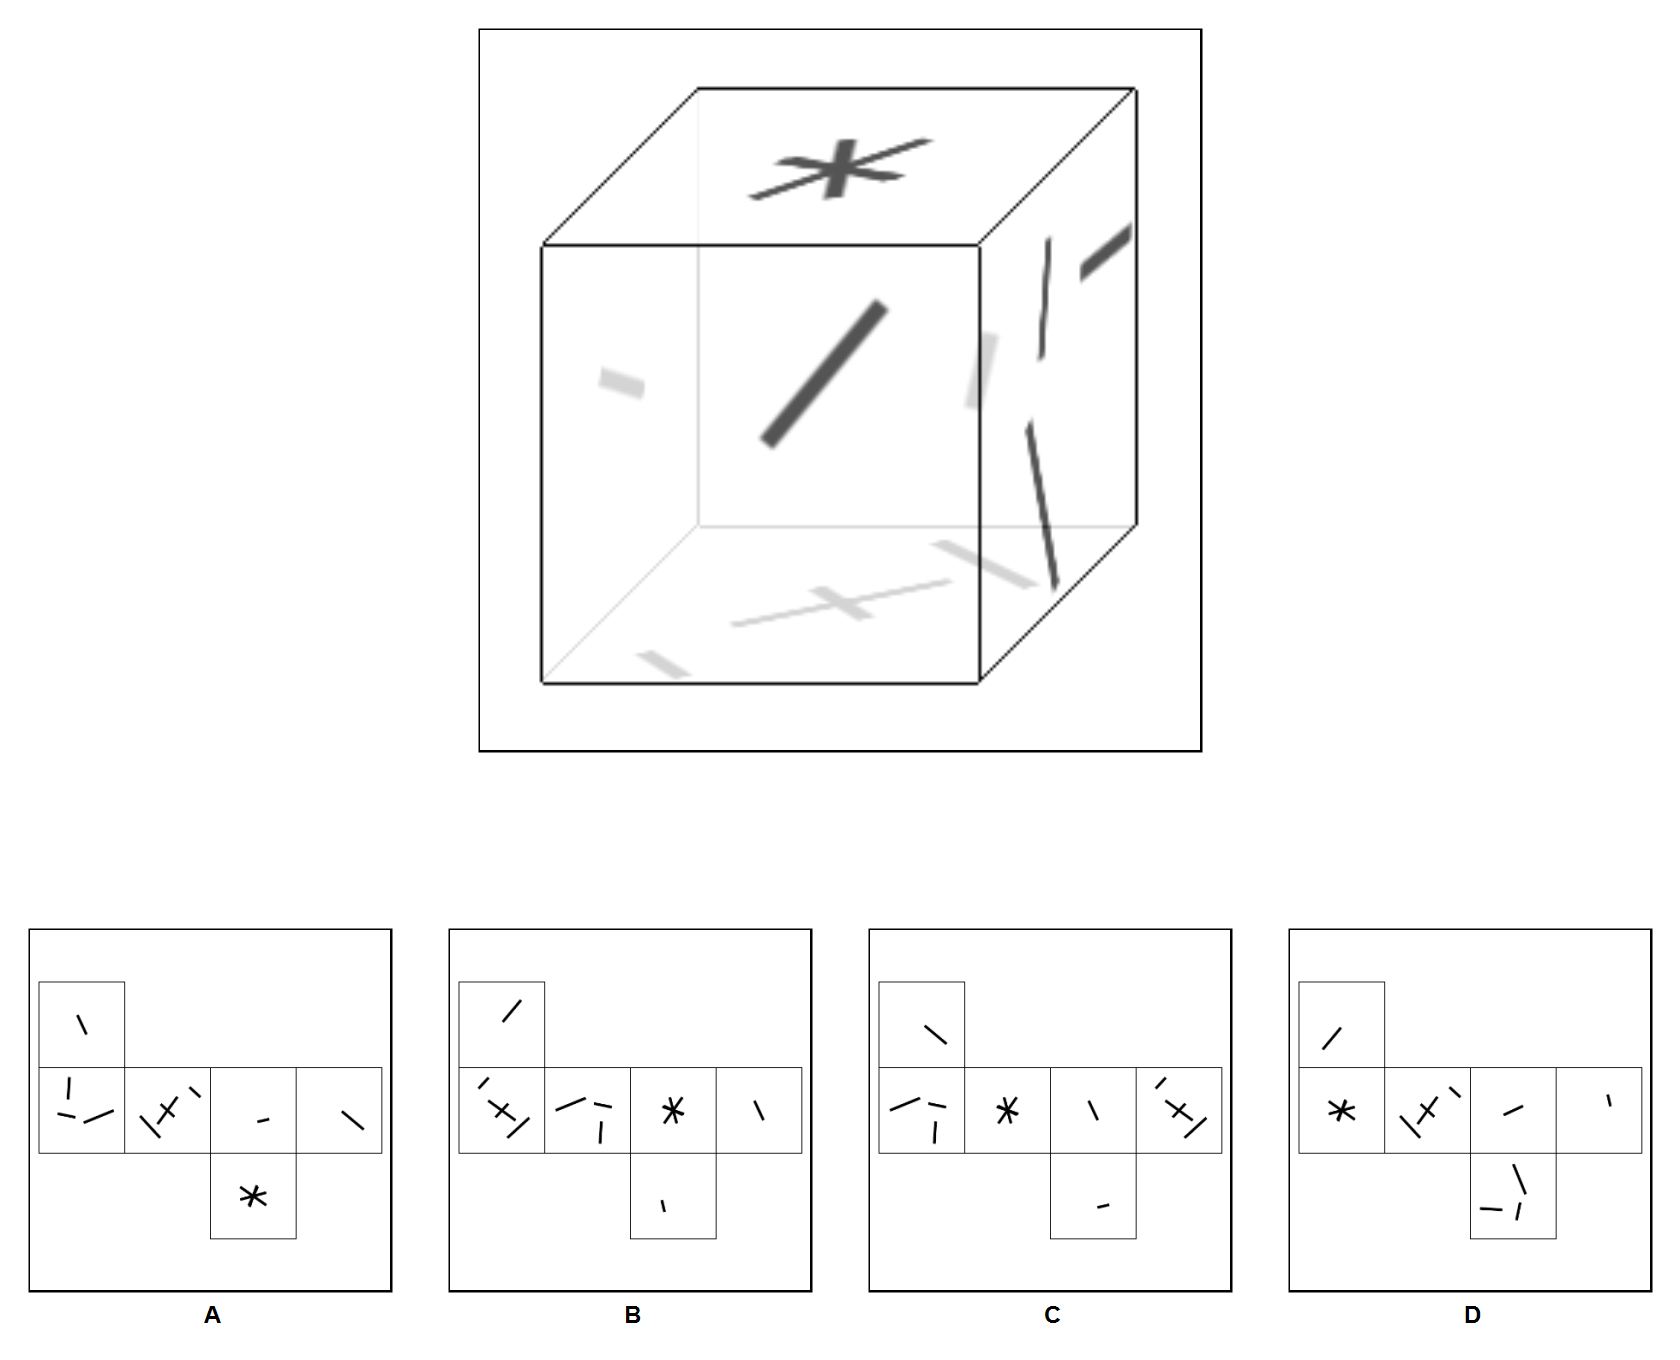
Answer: C